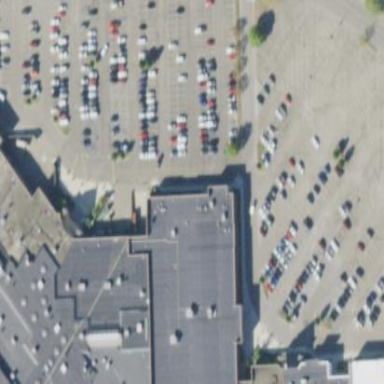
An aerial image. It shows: Department store building.